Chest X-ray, PA view. Patient: 57 years old, sex M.
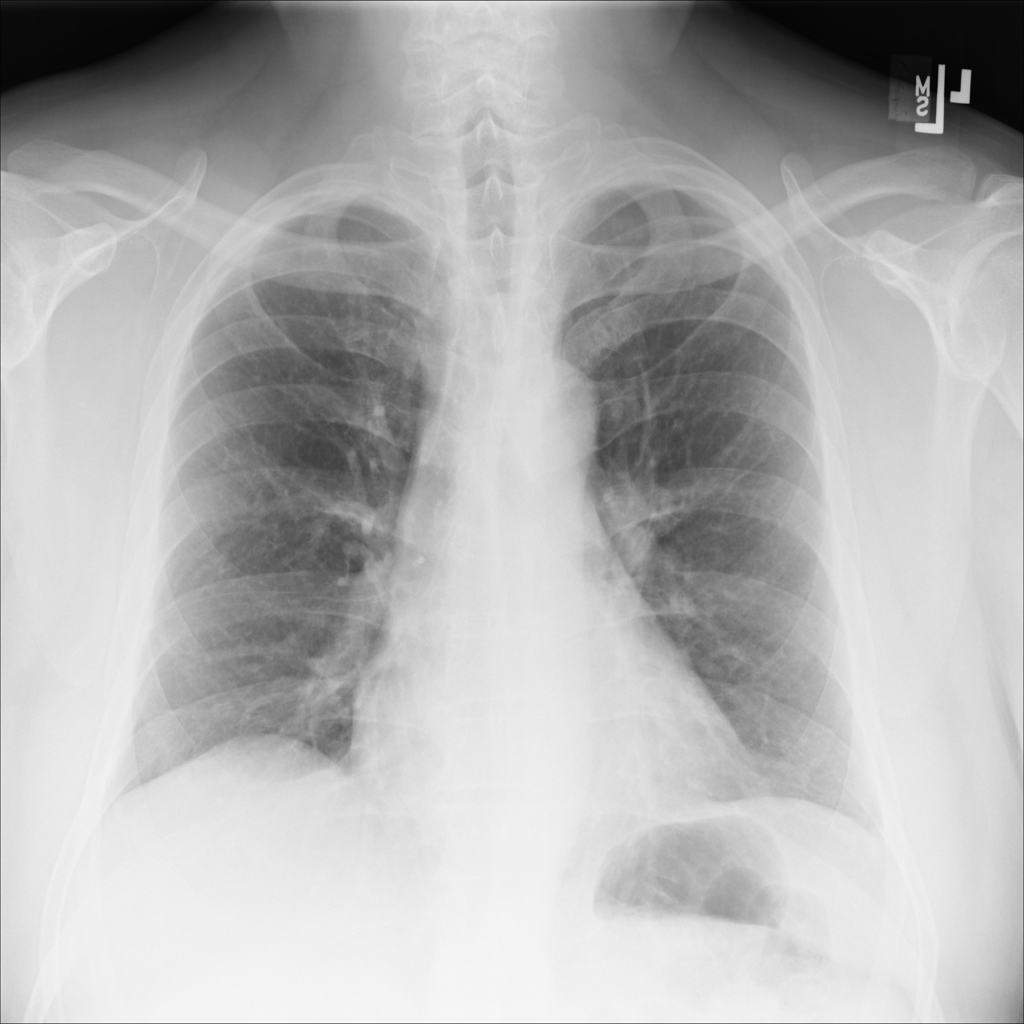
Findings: No Finding